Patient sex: M
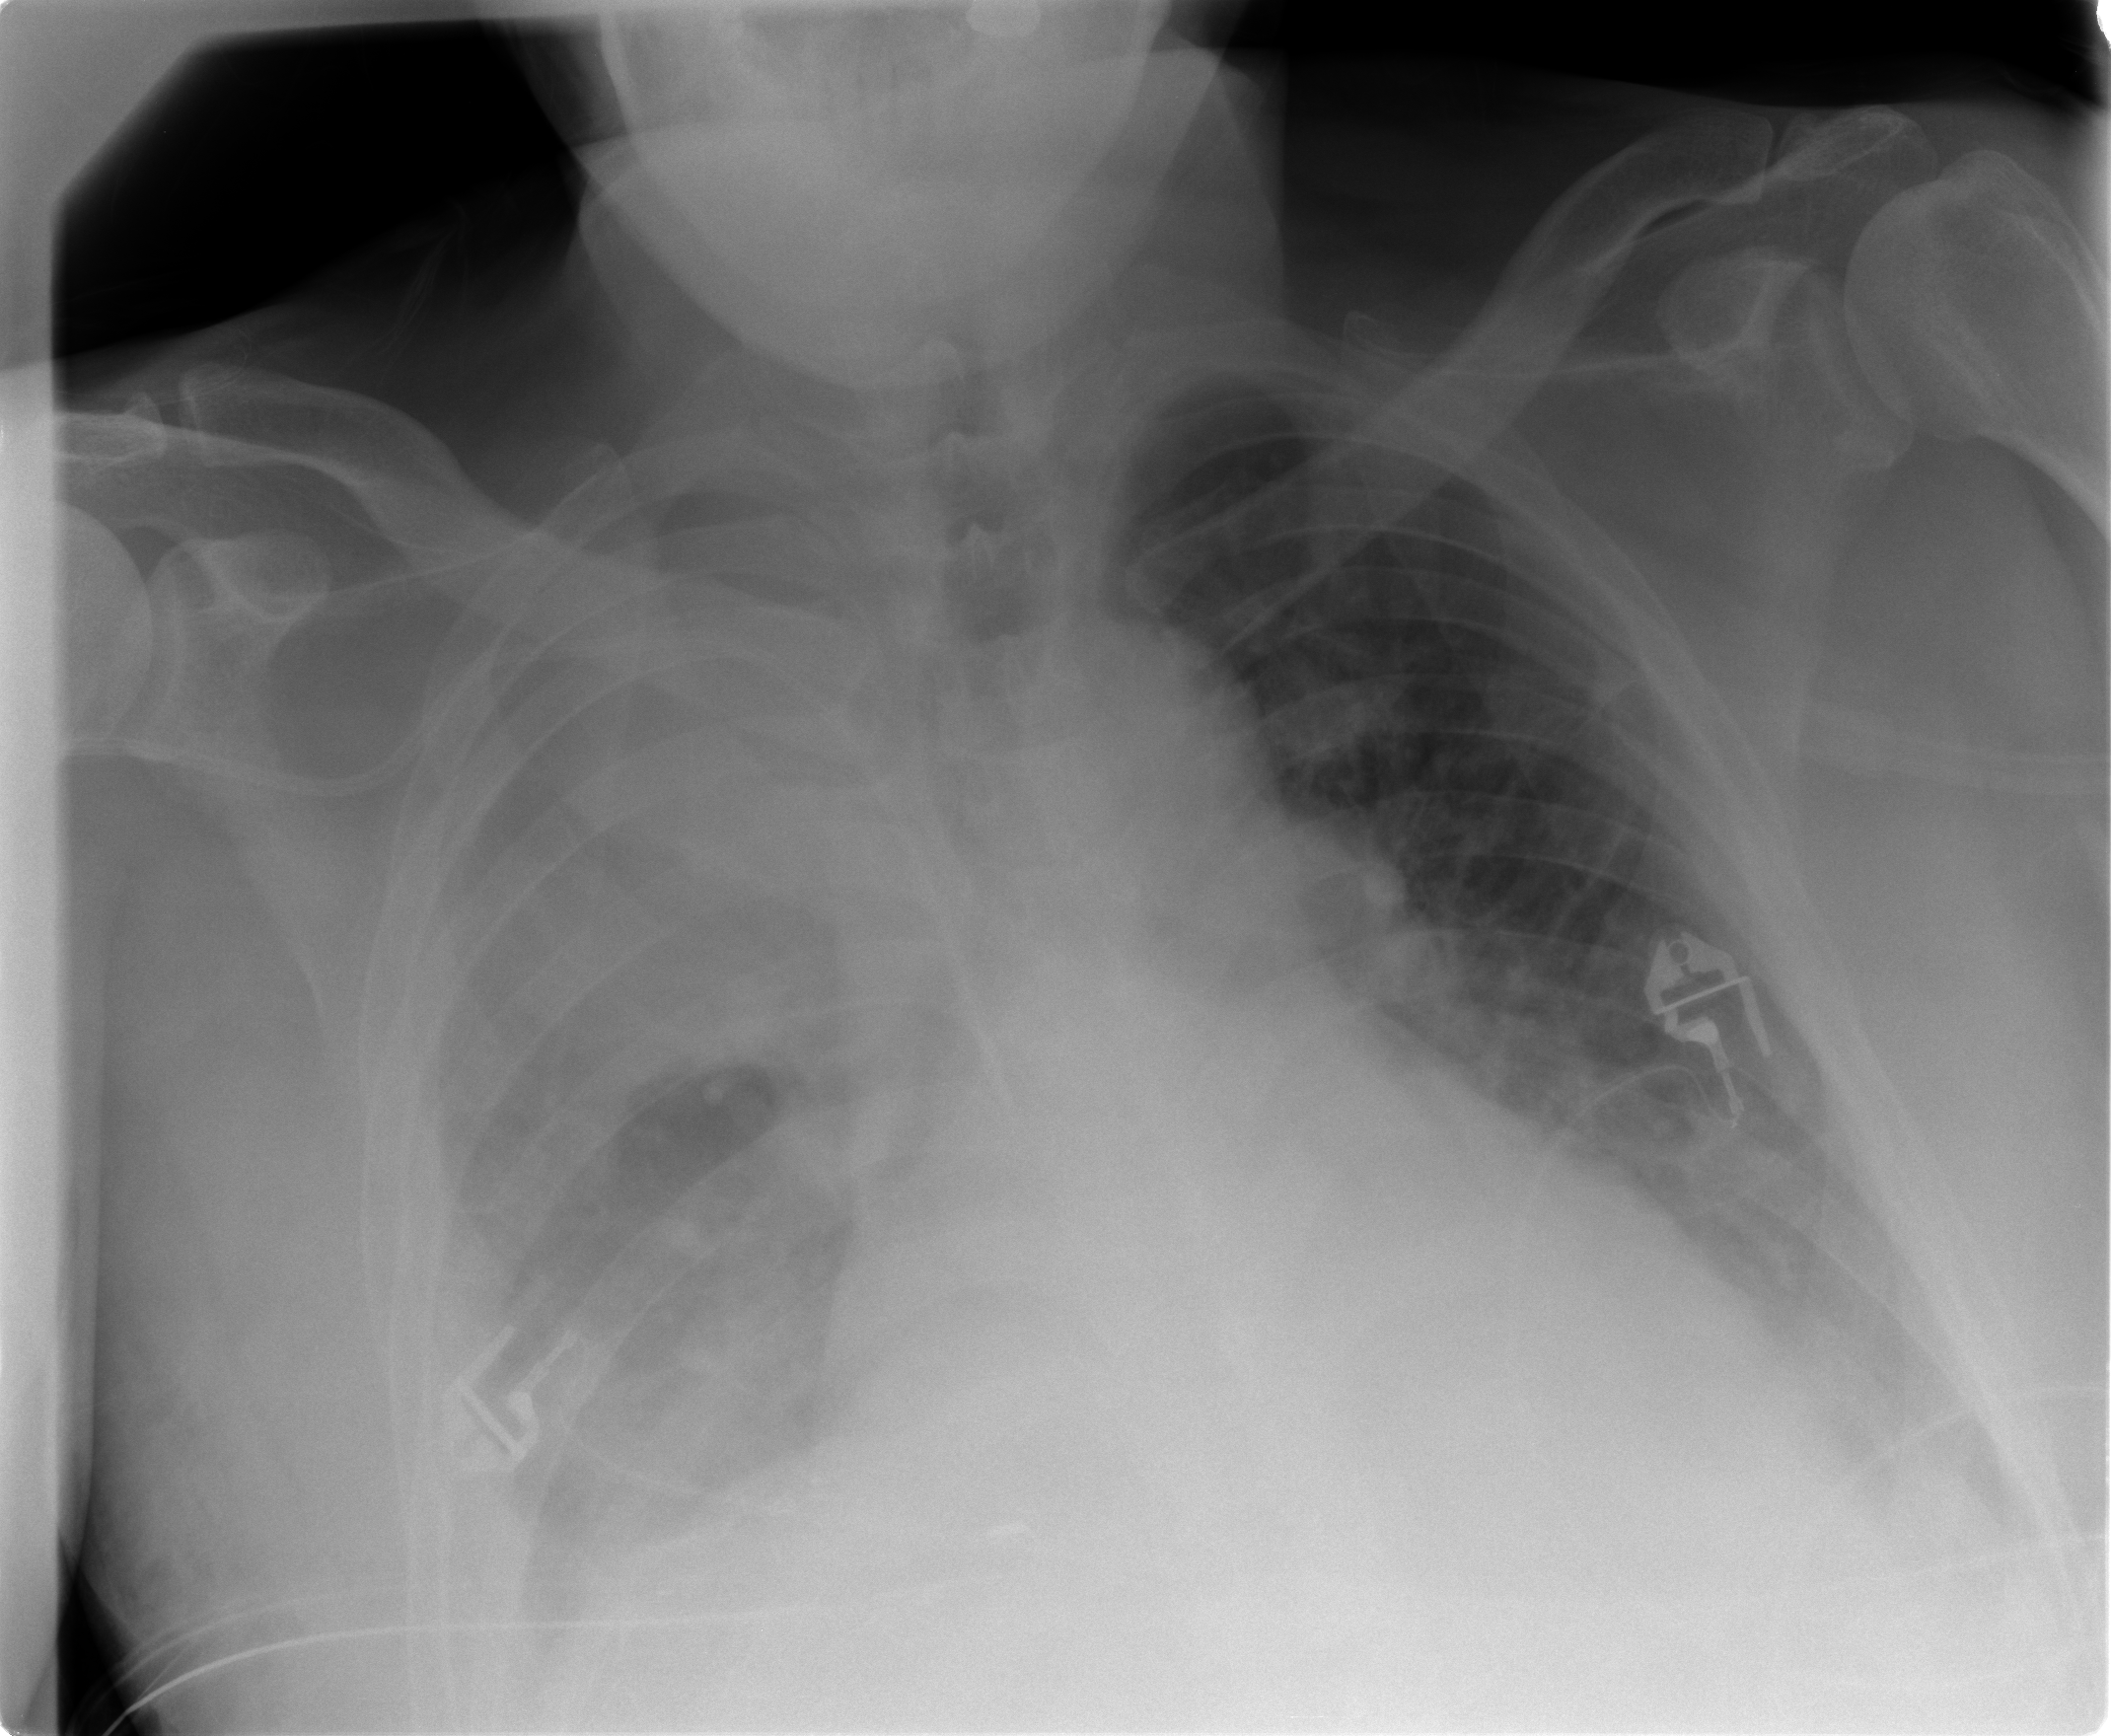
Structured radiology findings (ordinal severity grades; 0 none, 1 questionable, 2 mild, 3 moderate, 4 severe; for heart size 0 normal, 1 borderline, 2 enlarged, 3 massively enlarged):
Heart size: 2
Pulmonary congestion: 1
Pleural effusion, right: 3
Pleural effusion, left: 0
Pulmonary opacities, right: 2
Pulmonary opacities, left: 0
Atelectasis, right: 3
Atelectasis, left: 2